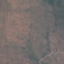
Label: HerbaceousVegetation